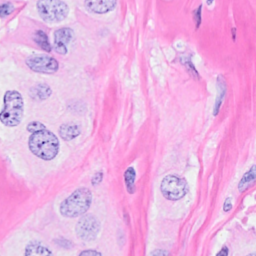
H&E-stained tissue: Breast